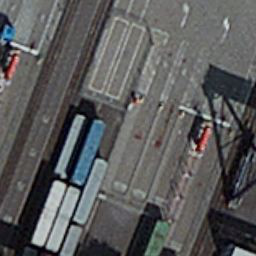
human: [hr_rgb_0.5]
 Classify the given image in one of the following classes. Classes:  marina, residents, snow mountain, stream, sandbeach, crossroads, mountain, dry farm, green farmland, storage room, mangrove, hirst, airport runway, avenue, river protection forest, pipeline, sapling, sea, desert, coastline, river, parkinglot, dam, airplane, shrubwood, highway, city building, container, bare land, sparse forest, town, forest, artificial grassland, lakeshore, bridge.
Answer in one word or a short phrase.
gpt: container